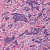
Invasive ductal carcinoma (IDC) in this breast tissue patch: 1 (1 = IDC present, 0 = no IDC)